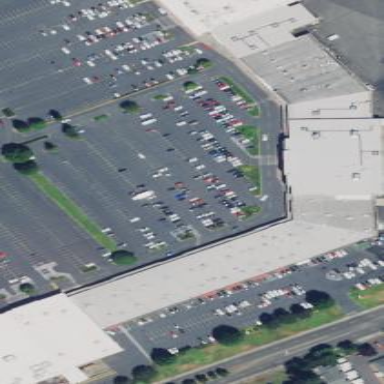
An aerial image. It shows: Retail building.